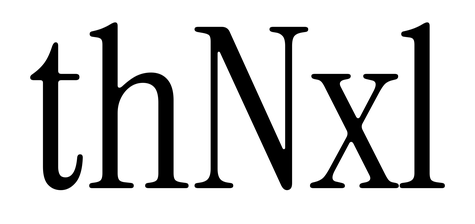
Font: InstrumentSerif-Regular